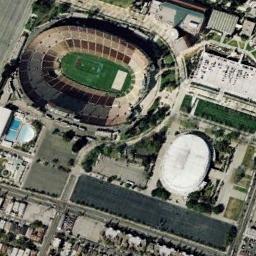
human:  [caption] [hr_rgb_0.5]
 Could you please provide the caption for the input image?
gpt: The stadium is next to some buildings .

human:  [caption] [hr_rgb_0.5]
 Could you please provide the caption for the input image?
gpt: The stadium looks like an oval and is surrounded by a blue roof .

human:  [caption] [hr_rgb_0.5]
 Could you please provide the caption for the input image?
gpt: Many buildings of different shapes are beside the stadium .

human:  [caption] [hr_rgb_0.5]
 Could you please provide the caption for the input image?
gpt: The oval gym is surrounded by a residential area and is surrounded by a lot of vegetation .

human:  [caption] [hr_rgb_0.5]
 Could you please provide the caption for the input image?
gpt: There are many buildings beside the stadium .